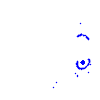
Particle: kaon